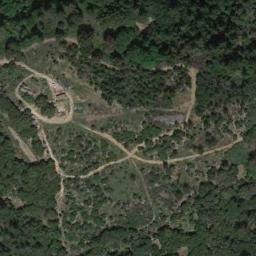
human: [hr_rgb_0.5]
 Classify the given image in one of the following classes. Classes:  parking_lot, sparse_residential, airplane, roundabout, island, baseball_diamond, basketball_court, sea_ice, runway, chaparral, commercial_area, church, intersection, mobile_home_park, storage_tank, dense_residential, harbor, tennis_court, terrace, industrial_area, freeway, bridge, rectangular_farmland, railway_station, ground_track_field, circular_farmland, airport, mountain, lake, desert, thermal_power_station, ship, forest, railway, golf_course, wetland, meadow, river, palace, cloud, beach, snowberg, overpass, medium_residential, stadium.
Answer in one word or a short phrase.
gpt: forest